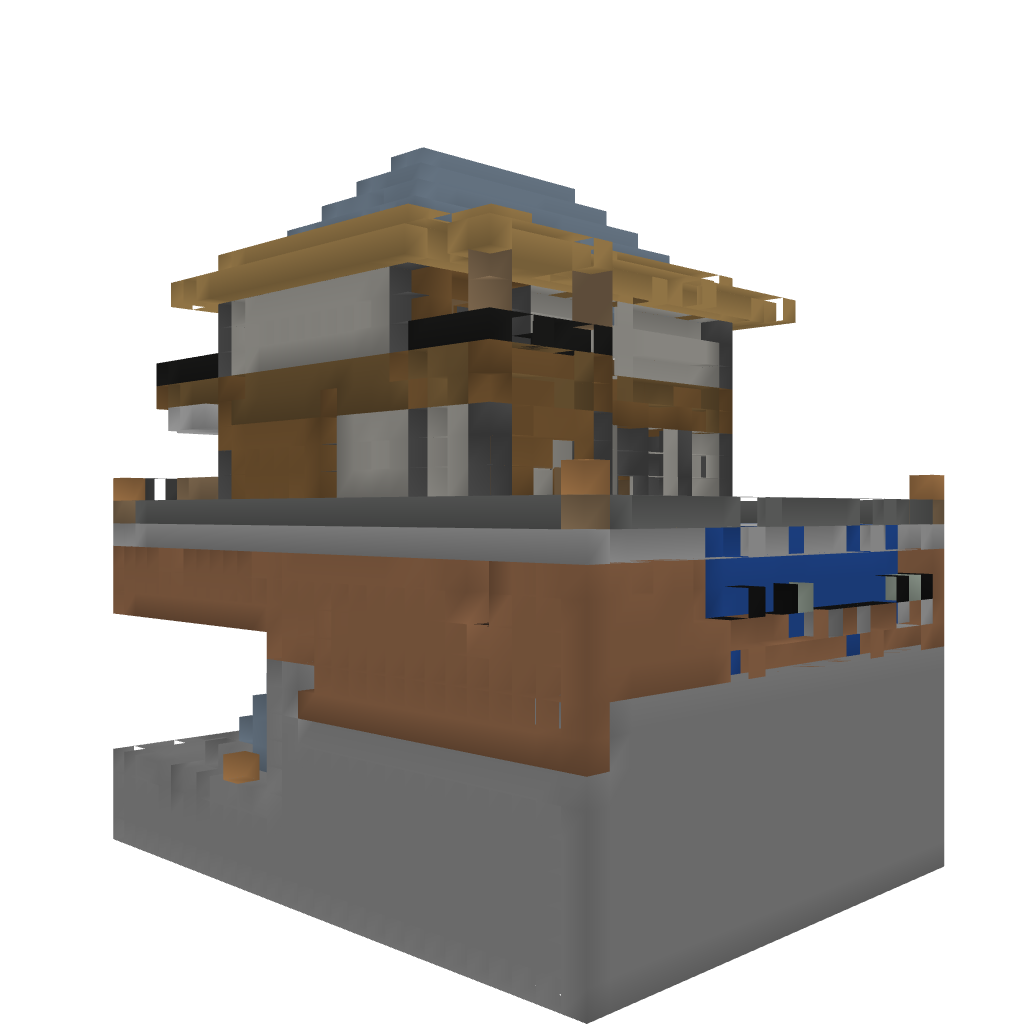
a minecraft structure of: Modern Large Foresty House